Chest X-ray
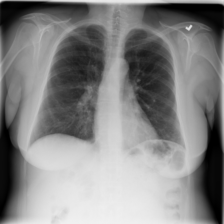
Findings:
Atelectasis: negative
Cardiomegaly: negative
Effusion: negative
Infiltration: negative
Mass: negative
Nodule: negative
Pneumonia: negative
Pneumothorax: negative
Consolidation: negative
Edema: negative
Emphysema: negative
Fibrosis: negative
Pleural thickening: negative
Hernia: negative